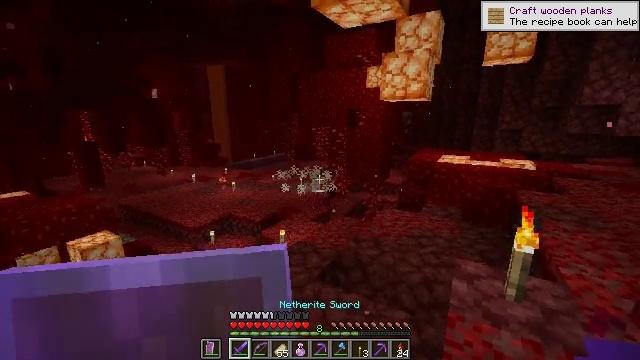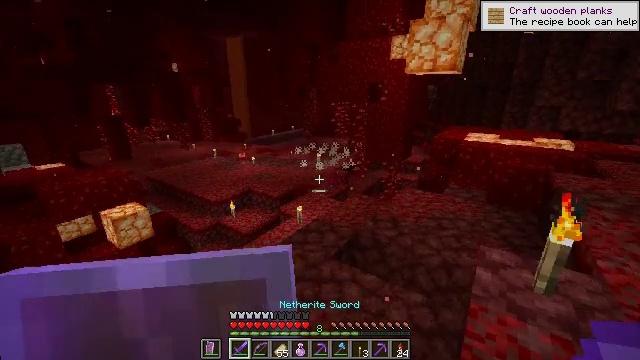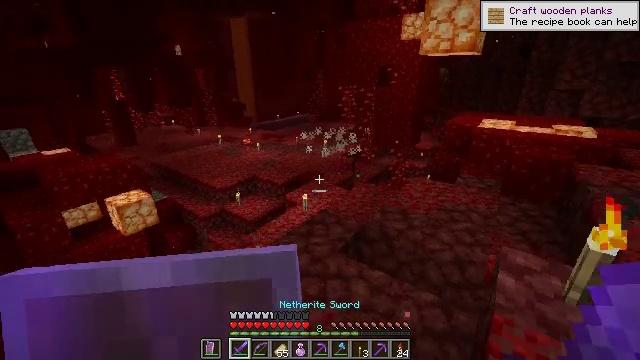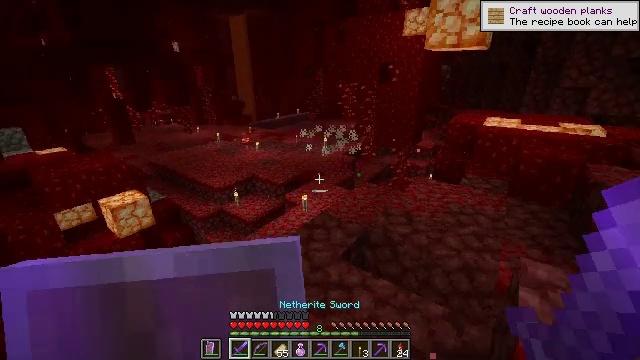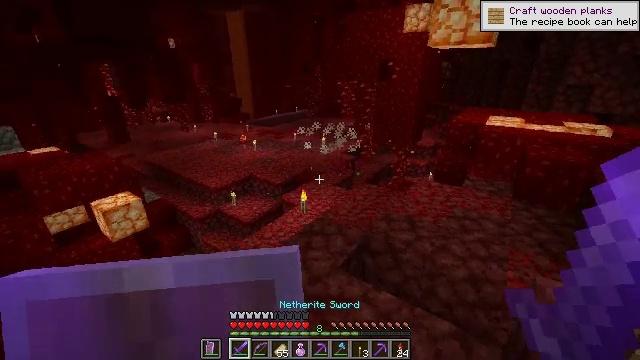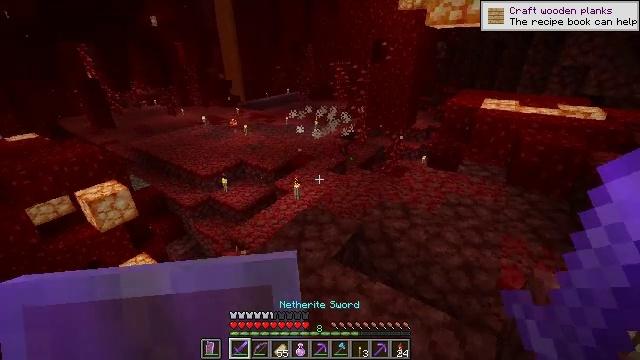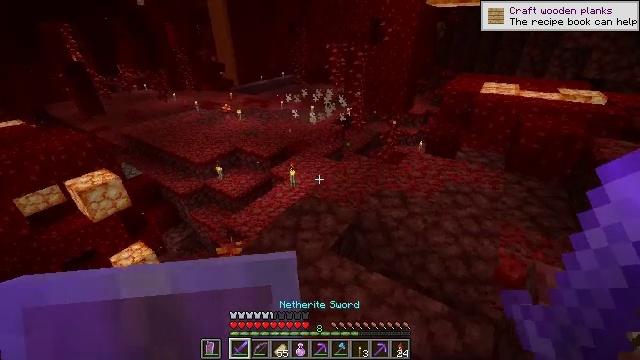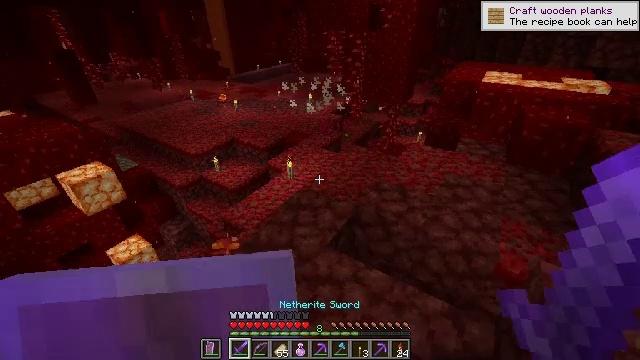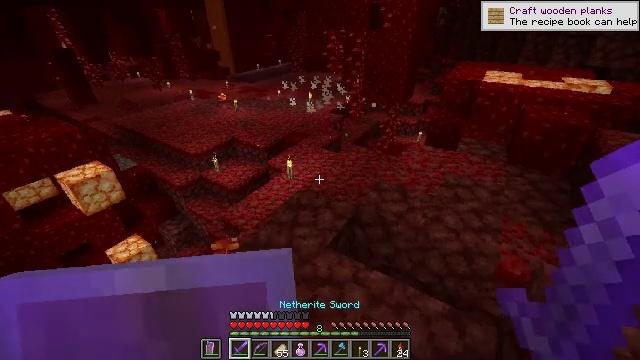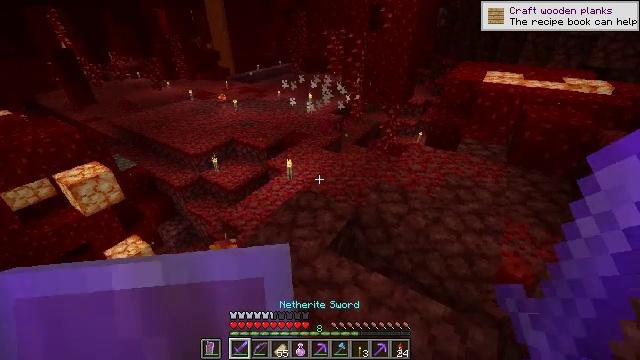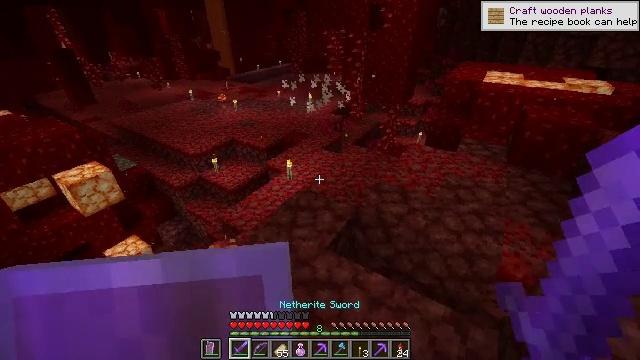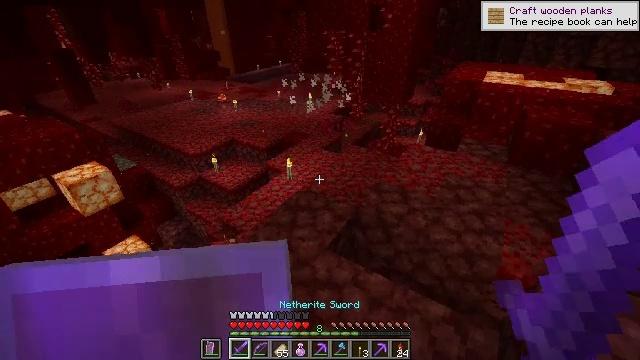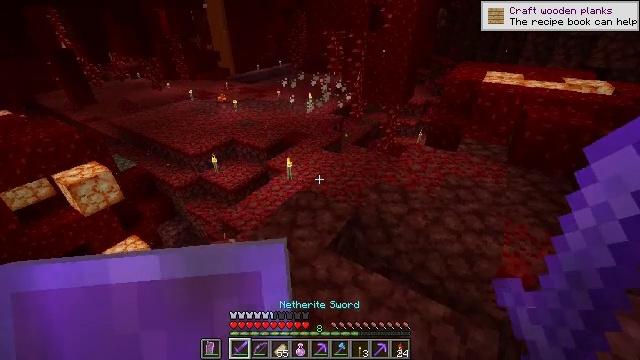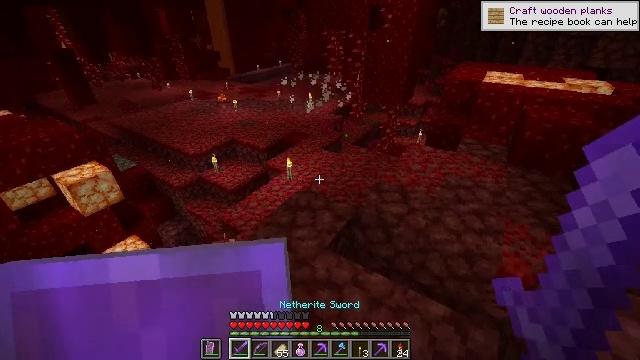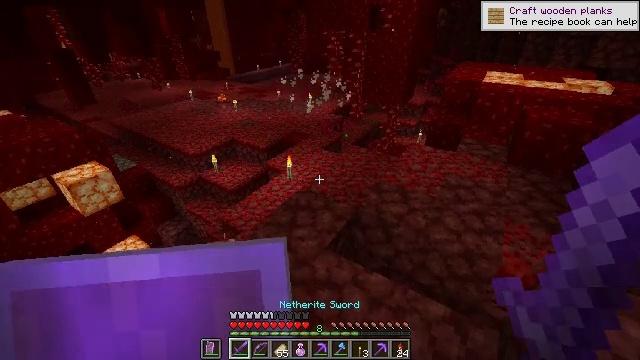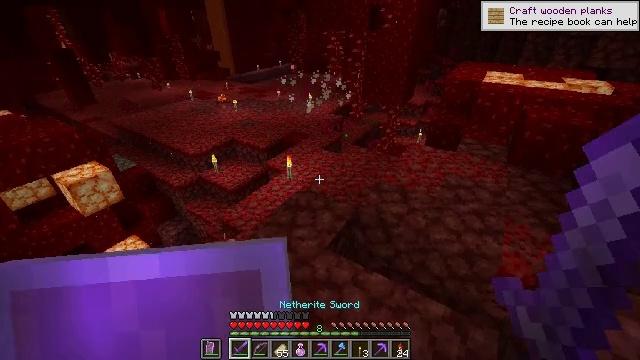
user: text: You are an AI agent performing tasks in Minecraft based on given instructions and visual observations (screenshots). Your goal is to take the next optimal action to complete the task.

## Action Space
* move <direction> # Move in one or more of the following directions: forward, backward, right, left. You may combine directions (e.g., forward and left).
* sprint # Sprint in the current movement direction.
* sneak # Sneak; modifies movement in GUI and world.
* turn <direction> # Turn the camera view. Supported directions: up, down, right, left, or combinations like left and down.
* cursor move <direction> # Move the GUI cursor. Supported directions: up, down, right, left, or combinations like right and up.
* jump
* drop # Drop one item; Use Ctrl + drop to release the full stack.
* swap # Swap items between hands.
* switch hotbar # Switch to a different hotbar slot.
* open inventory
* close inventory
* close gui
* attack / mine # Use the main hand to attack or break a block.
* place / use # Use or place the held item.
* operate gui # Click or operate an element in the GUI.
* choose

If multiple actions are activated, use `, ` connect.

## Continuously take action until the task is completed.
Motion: motion action
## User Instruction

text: Collect crimson fungus by left-clicking.
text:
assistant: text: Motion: move forward, turn left and down
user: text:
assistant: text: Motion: move forward, turn left and down
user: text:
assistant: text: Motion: move forward
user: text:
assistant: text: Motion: move forward
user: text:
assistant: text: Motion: move forward, turn right and down
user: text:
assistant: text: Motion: turn down
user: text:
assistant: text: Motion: turn down
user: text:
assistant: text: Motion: no_op
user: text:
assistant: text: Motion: no_op
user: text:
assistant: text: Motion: no_op
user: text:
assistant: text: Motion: no_op
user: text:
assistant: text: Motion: no_op
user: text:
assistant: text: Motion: no_op
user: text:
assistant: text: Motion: sprint
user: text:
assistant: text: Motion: sprint
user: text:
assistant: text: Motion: move forward, sprint
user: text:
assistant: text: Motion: move forward, sprint
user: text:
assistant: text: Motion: move forward, sprint
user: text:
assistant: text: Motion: move forward, sprint
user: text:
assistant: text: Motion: move forward, sprint
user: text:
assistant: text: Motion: move forward, sprint
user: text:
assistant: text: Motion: move forward, sprint
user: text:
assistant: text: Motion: move forward, sprint
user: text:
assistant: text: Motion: move forward, sprint
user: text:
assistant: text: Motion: move forward, sprint
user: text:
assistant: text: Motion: move forward, sprint
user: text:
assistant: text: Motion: move forward, sprint
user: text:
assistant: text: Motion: move forward, sprint
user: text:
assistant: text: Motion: move forward, sprint, jump
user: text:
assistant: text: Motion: move forward, sprint, jump